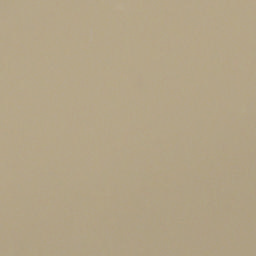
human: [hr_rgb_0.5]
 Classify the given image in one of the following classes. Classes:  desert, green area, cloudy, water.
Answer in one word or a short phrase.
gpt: cloudy